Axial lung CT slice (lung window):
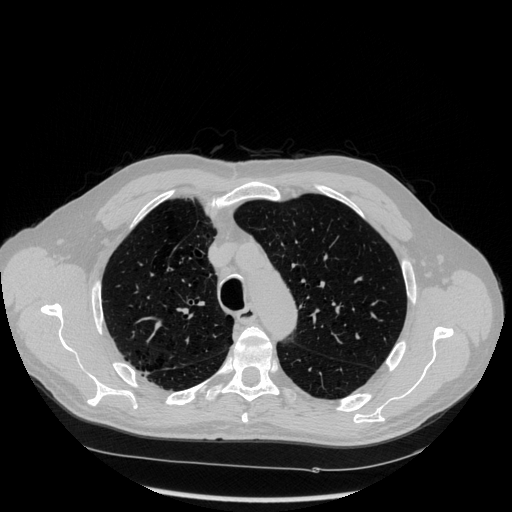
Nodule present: no